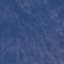
Label: HerbaceousVegetation